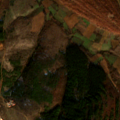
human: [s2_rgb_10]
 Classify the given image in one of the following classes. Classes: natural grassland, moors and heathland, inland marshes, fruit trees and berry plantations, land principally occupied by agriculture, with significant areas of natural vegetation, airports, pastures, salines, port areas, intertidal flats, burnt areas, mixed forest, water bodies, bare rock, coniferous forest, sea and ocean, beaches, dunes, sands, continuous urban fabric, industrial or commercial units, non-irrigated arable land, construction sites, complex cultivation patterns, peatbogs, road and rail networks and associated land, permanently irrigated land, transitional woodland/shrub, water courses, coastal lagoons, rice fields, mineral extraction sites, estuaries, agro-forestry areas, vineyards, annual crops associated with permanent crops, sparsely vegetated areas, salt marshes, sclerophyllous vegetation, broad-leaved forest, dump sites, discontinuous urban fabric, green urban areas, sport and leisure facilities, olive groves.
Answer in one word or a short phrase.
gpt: mineral extraction sites, complex cultivation patterns, broad-leaved forest, coniferous forest, natural grassland, transitional woodland/shrub